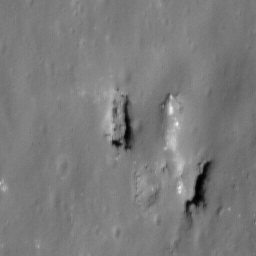
Pit: Proclus 1a
Host crater: Proclus
Host type: impact_melt
Lunar coordinates: latitude 16.297, longitude 46.894